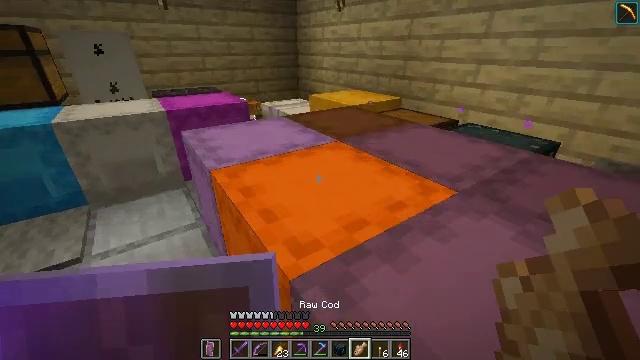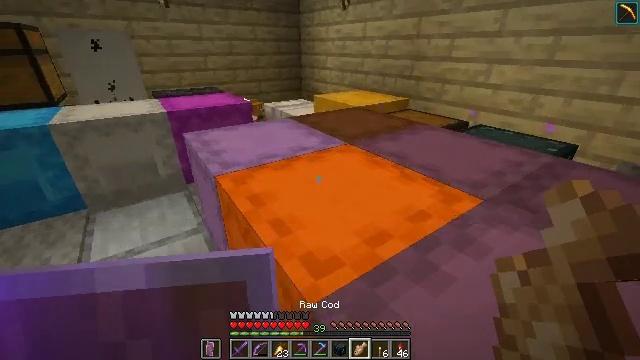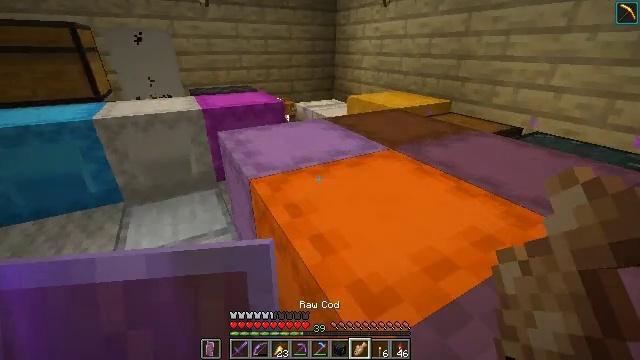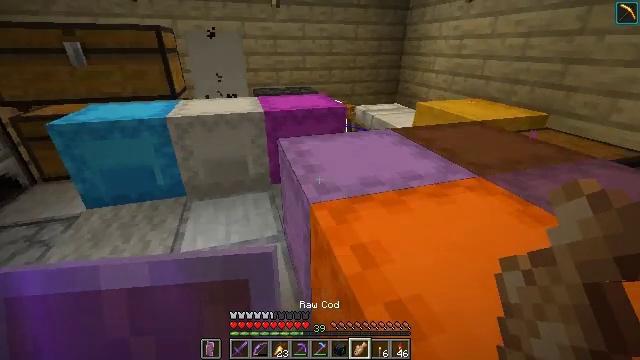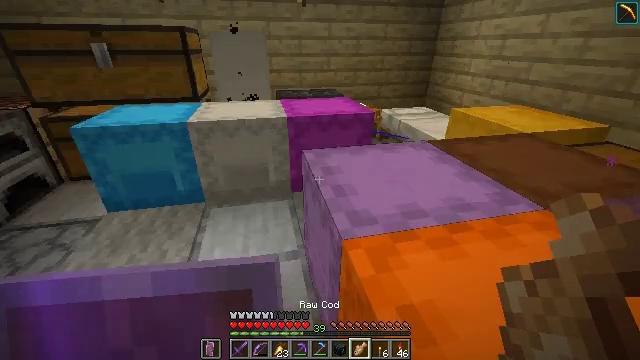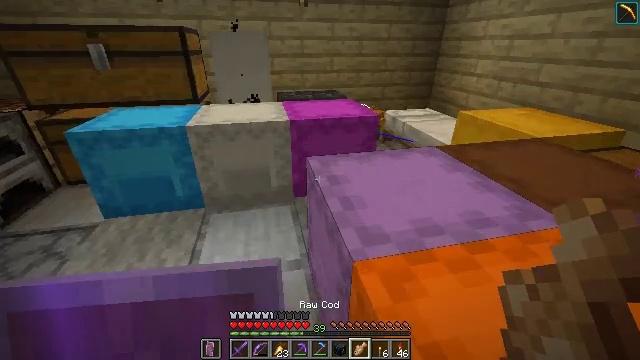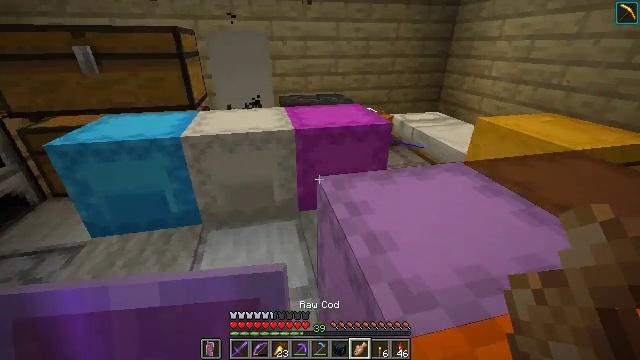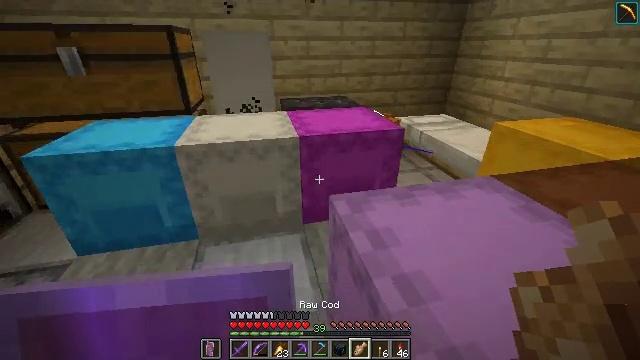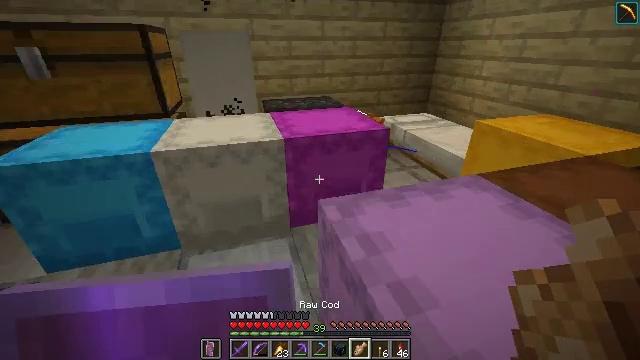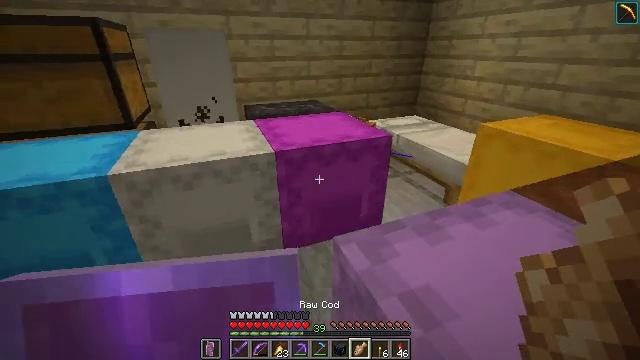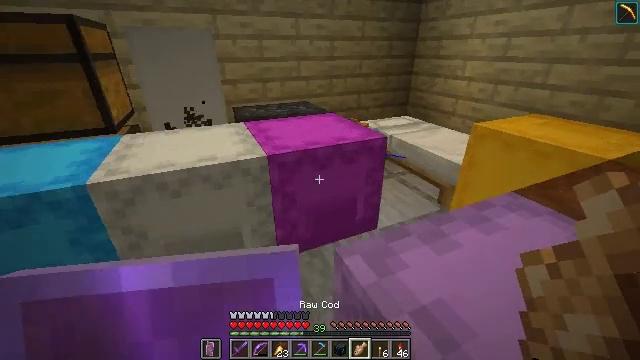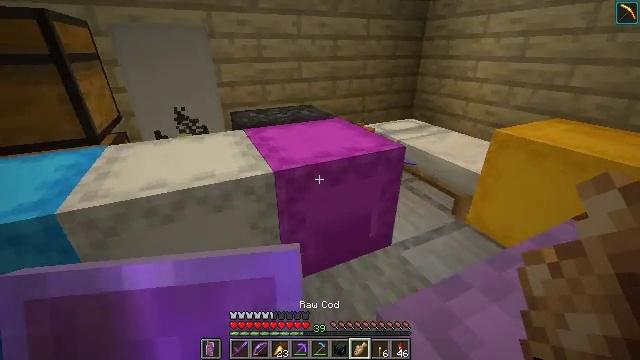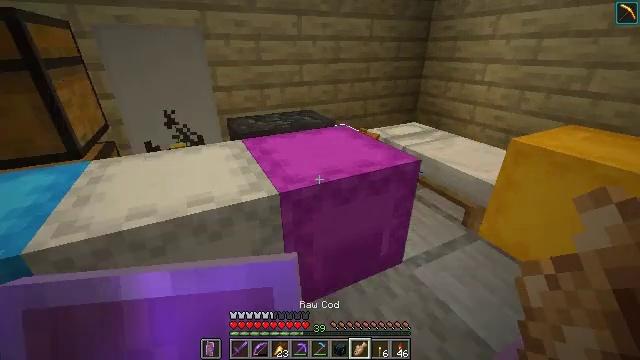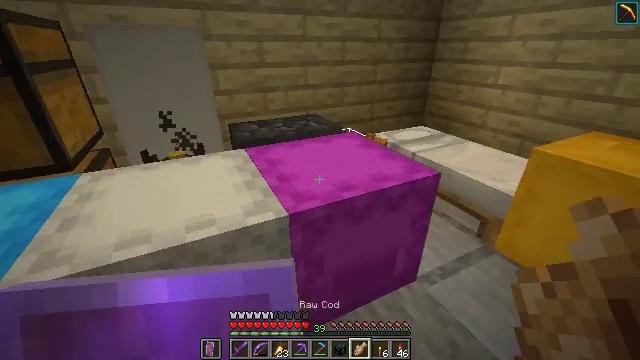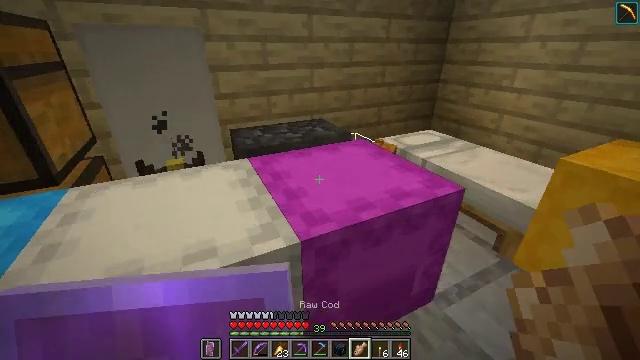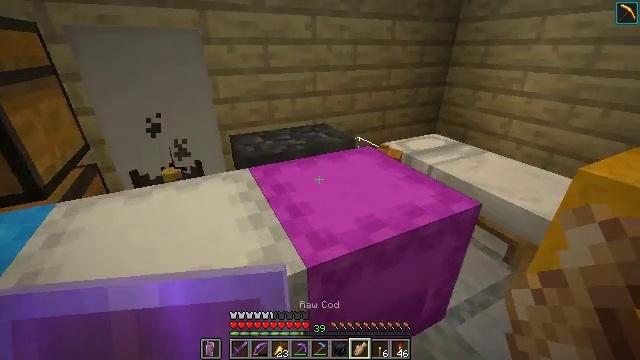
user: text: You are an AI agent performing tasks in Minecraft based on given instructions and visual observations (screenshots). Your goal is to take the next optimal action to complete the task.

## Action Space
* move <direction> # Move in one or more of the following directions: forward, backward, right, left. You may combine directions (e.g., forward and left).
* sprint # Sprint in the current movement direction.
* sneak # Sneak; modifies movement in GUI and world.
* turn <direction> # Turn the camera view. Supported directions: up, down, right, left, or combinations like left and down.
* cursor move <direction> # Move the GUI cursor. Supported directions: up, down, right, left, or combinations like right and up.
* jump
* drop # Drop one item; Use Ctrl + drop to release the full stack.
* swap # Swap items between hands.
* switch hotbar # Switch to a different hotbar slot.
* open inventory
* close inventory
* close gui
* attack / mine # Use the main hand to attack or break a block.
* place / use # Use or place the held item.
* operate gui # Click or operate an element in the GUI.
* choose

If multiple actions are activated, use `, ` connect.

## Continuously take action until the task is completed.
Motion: motion action
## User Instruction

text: Drop a tropical fish.
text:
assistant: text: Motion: move forward
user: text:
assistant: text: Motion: move forward, turn left
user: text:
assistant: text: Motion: move forward, turn left
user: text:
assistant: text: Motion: move forward, turn left
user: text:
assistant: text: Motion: move forward
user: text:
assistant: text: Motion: move forward
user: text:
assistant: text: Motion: move forward
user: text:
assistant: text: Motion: move forward, turn right
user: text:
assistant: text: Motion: move forward, turn right
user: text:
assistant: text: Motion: move forward, turn right
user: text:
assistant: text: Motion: move forward, turn right
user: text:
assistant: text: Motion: move forward, turn right
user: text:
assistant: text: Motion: move forward
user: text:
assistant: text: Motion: move forward
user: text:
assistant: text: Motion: move forward
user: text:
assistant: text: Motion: move forward
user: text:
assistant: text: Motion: move forward
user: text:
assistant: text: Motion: move forward and move right
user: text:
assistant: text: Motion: move forward and move right
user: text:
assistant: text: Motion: move forward and move right, turn left
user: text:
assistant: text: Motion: move forward and move right, turn left
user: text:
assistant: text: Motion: move forward and move right, turn left
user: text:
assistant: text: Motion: move forward and move right, turn left
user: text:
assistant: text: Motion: move forward and move right, turn left
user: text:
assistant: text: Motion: move forward and move right, turn left
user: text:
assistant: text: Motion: move forward and move right, turn left
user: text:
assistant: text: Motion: turn left
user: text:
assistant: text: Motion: no_op
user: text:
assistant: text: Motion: turn left
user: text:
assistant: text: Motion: turn left